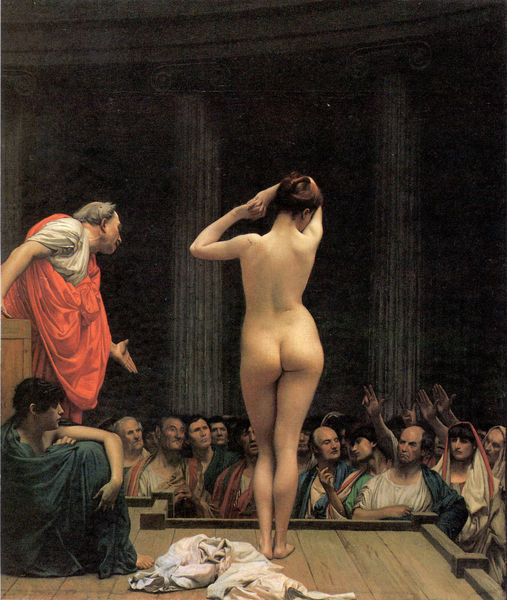
Titel: Vente d'esclaves à Rome, Sklavenmarkt in Rom
Künstler: Jean Léon Gérôme
Standort: Baltimore (Maryland)
Institution: The Walters Art Gallery
Schlagwörter: akt, blau, dunkel, gemälde, hand, haut, körper, mann, nackt, schatten, weiß, frauen, grün, menschen, braun, finger, frau, frisur, grau, hell, holz, kleid, licht, männer, rücken, säulen, ölbild, rot, tuch, malerei, versammlung, alt, gericht, richter, anatomie, arme, blicke, gesicht, kleidung, präsentation, stehen, hände, schauen, öl, gewand, gewänder, händler, klassizismus, bühne, theater, england, schön, handel, rückenansicht, modell, lehrer, zuschauer, markt, historienbild, weib, weiblich, bretter, kontrapost, nackte, podest, junge, erotik, scham, zeigen, entblößt, nacktheit, verkauf, verkäufer, antike, rückenakt, rückenfigur, schönheit, verbergen, menschenmenge, pult, rom, betrachten, römer, verschränkt, gestus, angeklagte, anklage, sklave, anbieten, ionisch, toga, lust, historienmalerei, historismus, abstimmung, antikisierend, auktiionär, auktion, bieten, bieter, bloßstellen, braub, diskussion, ehebrecherin, erniedrigung, fingerzeig, gebot, gebote, griechische antike, ionische säulen, kanneluren, klassisismus, phryne vor den richtern, poussin, präraffaeliten, salonmalerei, schau, schaustellung, schua, schämen, sklavin, venus, versteigerung, viktorianisch, voyeurismus, kaufen, sünde, mäner, käufer, universität, tribunal, hexenprozess, gaffen, sklavenmarkt, sklavenhandel, dozent, nackte frau#unterricht, ünderin